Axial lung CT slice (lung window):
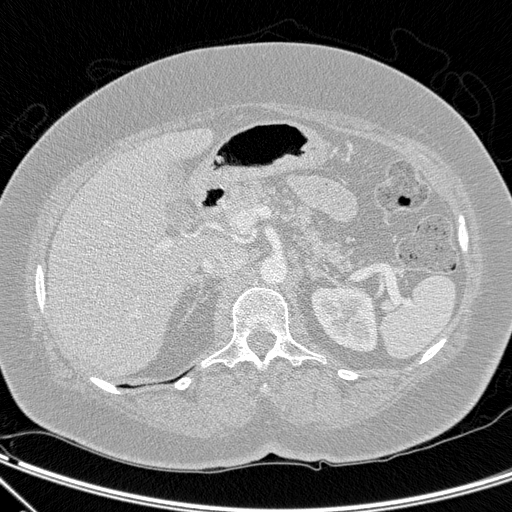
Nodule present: no